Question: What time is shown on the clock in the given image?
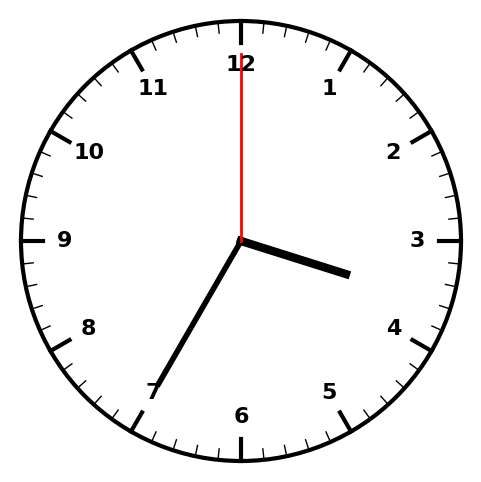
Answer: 03:35:00